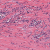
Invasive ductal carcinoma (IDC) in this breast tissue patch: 0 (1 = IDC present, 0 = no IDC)